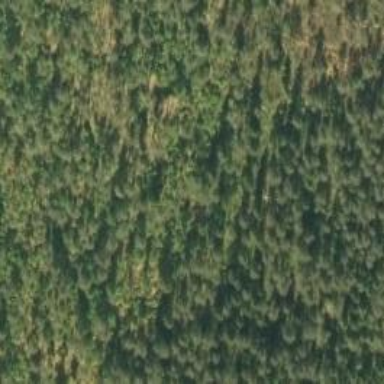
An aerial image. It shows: Woodland consisting mainly of needle-leaved trees.